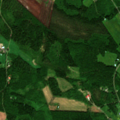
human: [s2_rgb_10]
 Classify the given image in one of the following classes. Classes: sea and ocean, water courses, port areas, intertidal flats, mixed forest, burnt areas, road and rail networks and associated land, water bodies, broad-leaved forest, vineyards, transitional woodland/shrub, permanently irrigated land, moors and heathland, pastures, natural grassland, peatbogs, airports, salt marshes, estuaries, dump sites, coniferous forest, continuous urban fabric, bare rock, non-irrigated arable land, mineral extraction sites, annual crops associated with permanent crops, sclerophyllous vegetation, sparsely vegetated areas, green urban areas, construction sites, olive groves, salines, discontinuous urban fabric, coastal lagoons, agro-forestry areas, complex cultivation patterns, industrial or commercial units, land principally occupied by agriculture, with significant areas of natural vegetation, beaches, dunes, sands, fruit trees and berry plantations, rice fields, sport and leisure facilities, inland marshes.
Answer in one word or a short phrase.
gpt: land principally occupied by agriculture, with significant areas of natural vegetation, broad-leaved forest, mixed forest